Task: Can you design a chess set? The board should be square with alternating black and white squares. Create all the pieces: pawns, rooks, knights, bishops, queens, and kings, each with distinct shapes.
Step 5528:
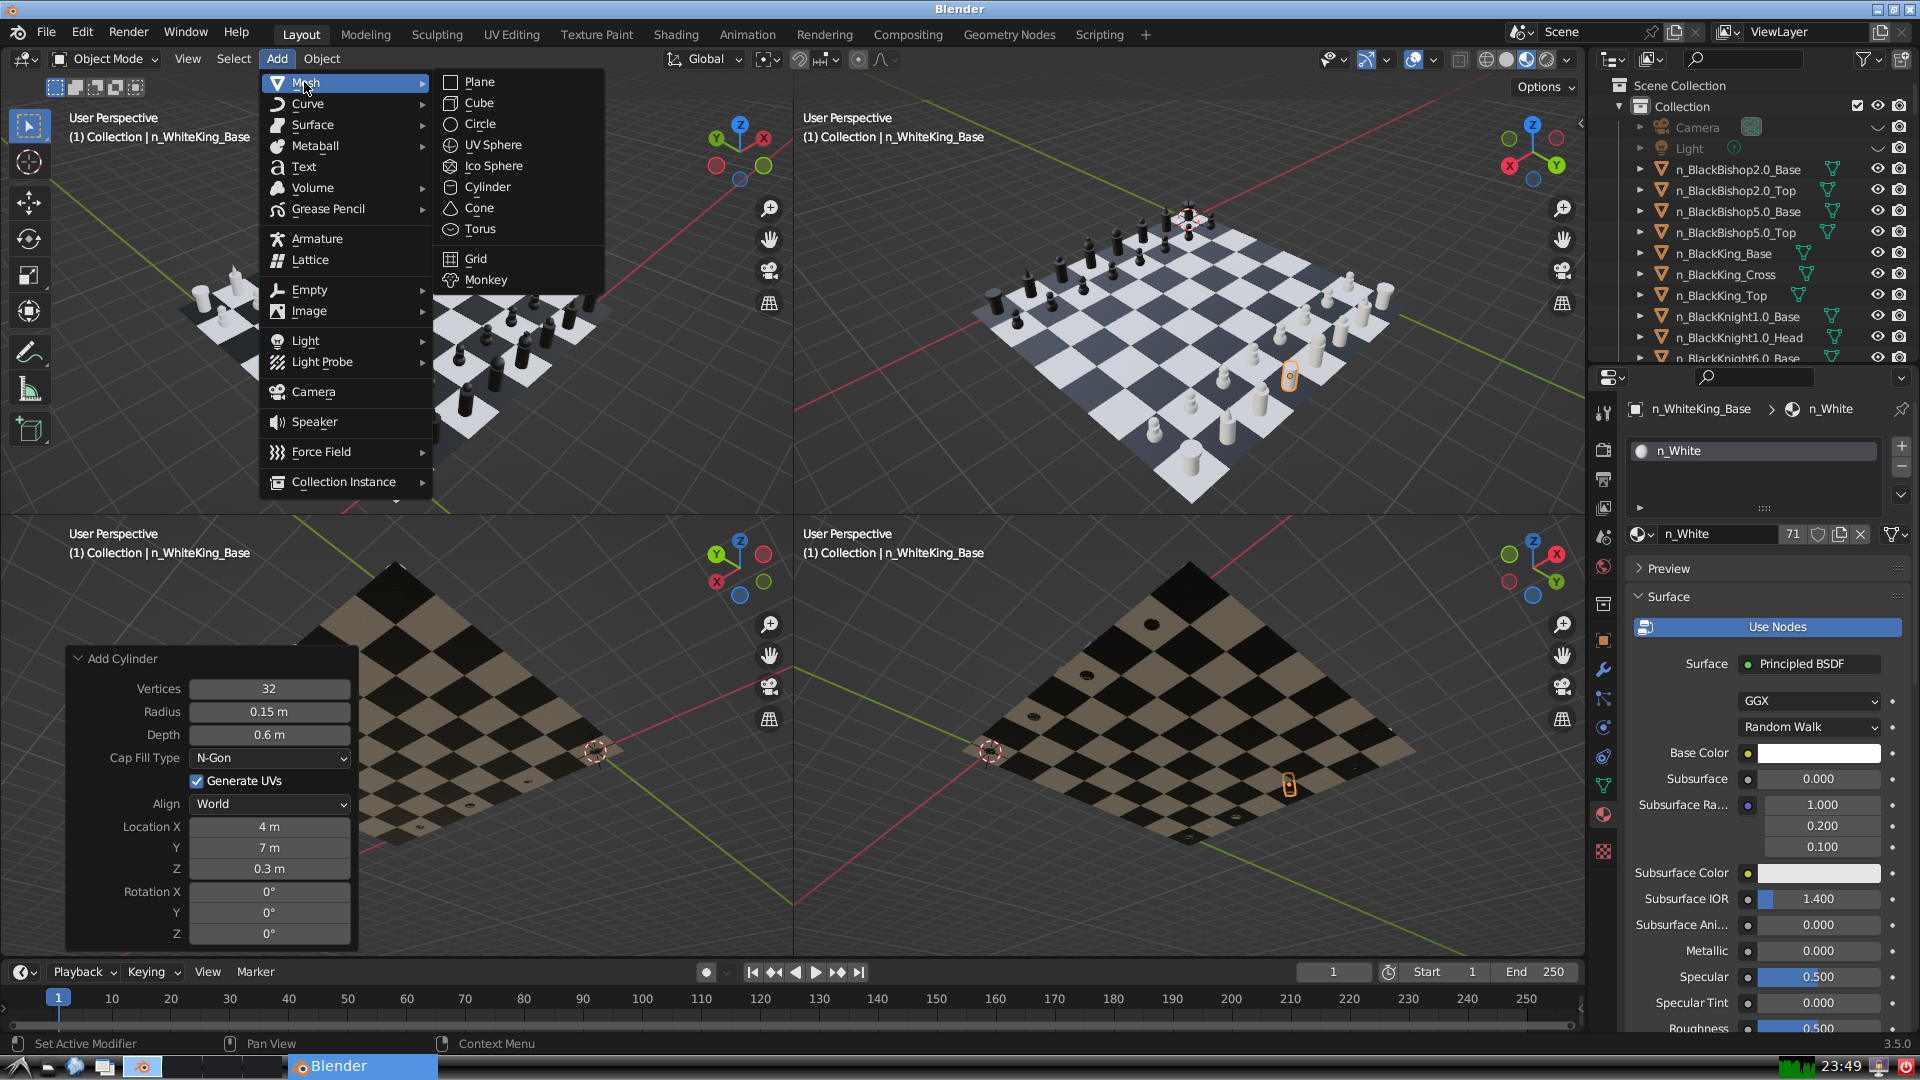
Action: {"mouse_move": [499, 144]}